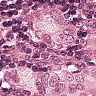
Metastatic tissue present: yes